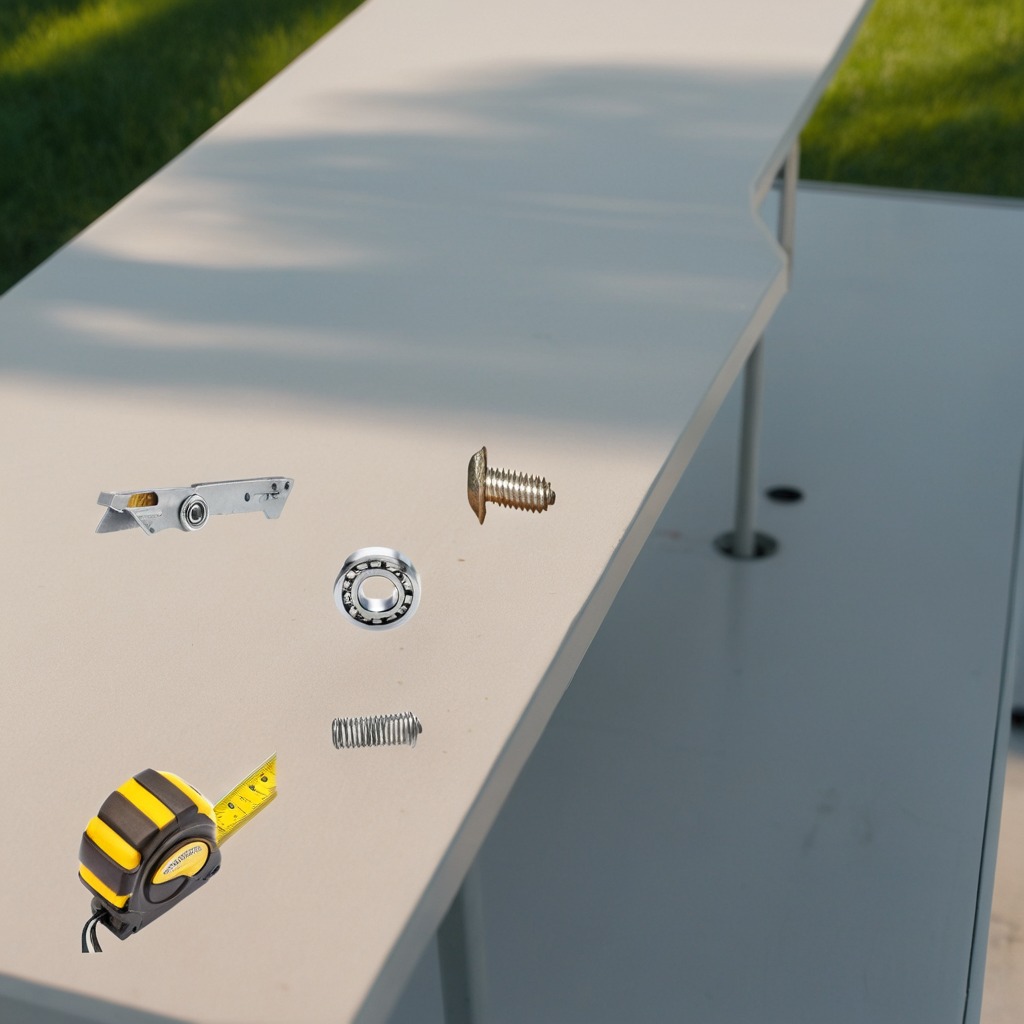
A metal ball bearing, a utility knife, a measuring tape, a metal machine screw, and a coiled metal spring are lying on the textured surface.